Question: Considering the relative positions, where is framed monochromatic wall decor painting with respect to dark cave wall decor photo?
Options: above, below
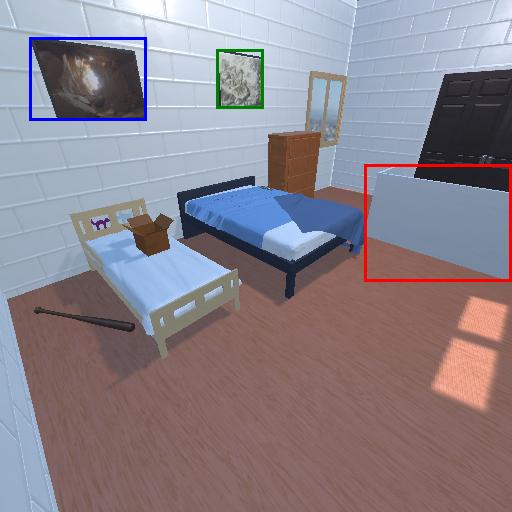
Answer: above